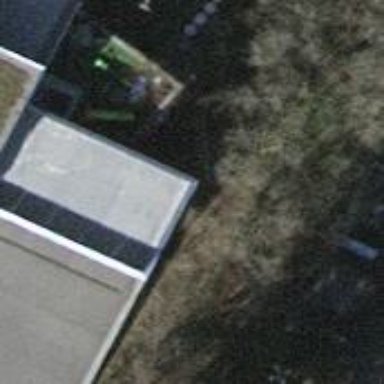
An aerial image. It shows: View of roof of building.